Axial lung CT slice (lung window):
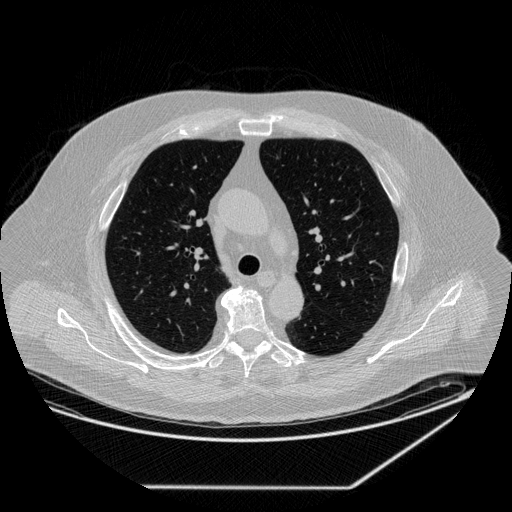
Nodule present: no